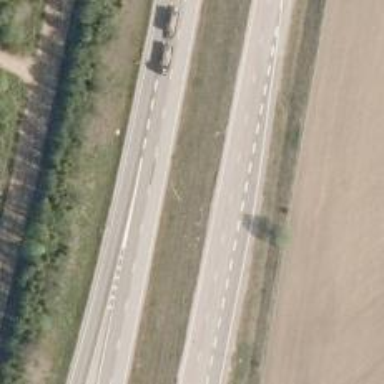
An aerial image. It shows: Motorway junction.